Brain MRI, t1w sequence, axial 2D slice.
Patient: age 37, sex F, weight 95 kg, height 1.95 m
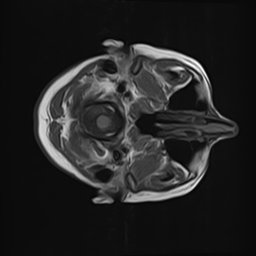